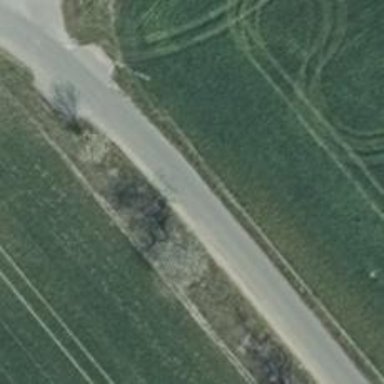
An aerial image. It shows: Unclassified road with asphalt surface.